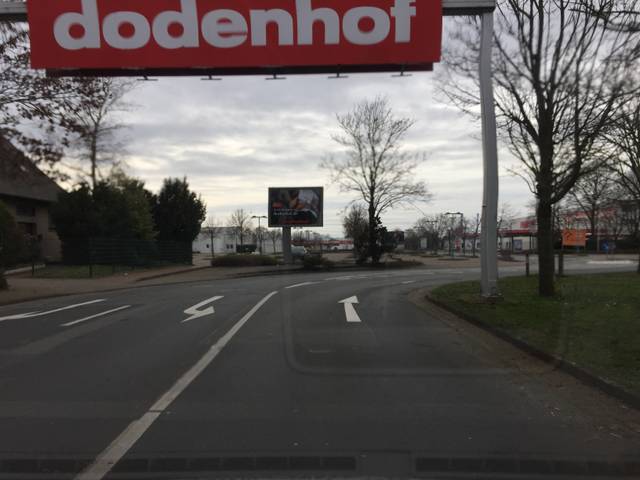
Region: Germany
Coordinates: 53.06, 9.171